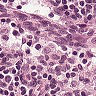
Metastatic tissue present: no